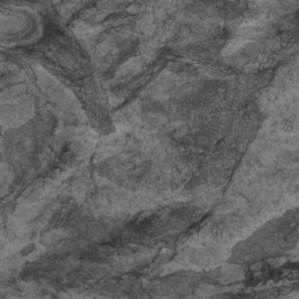
Label: non_frost